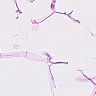
Metastatic tissue present: no